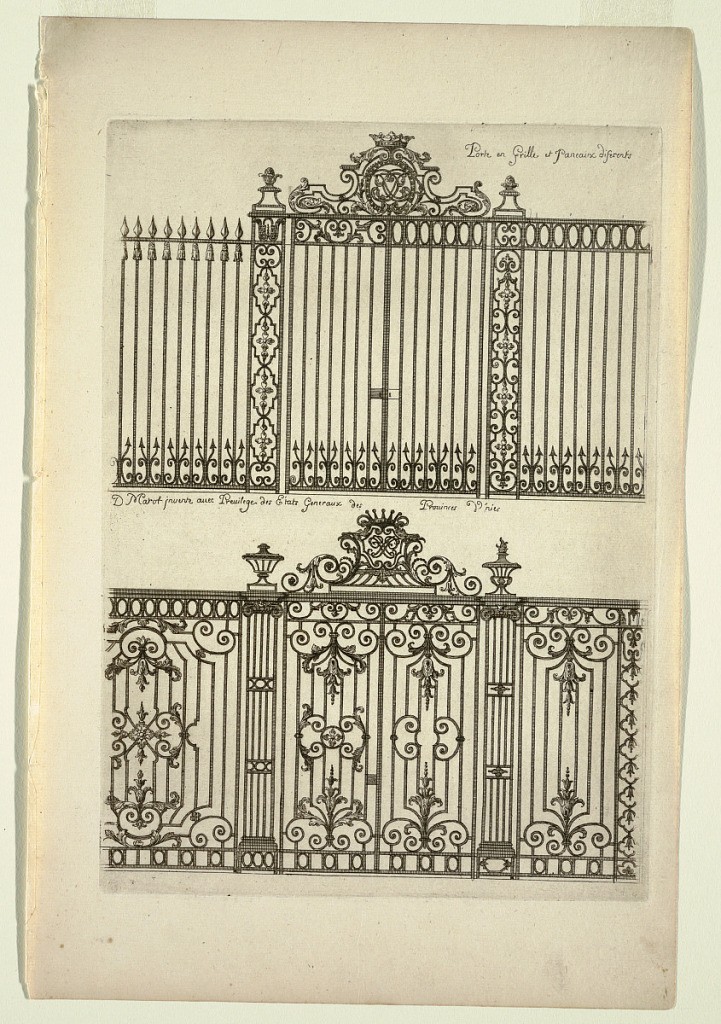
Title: Two Designs for Metal Gates and Panels, in Nouveau Livre de Serrurie (New Book of Ironsmithing)
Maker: Daniel Marot, French, active in the Netherlands and England, 1661–1752
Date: ca. 1700
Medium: Engraving and black ink on cream laid paper
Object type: print
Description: Two designs for ornate gates pictured on top and bottom of design. Both gate designs have ornate iron tracery work.